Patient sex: M
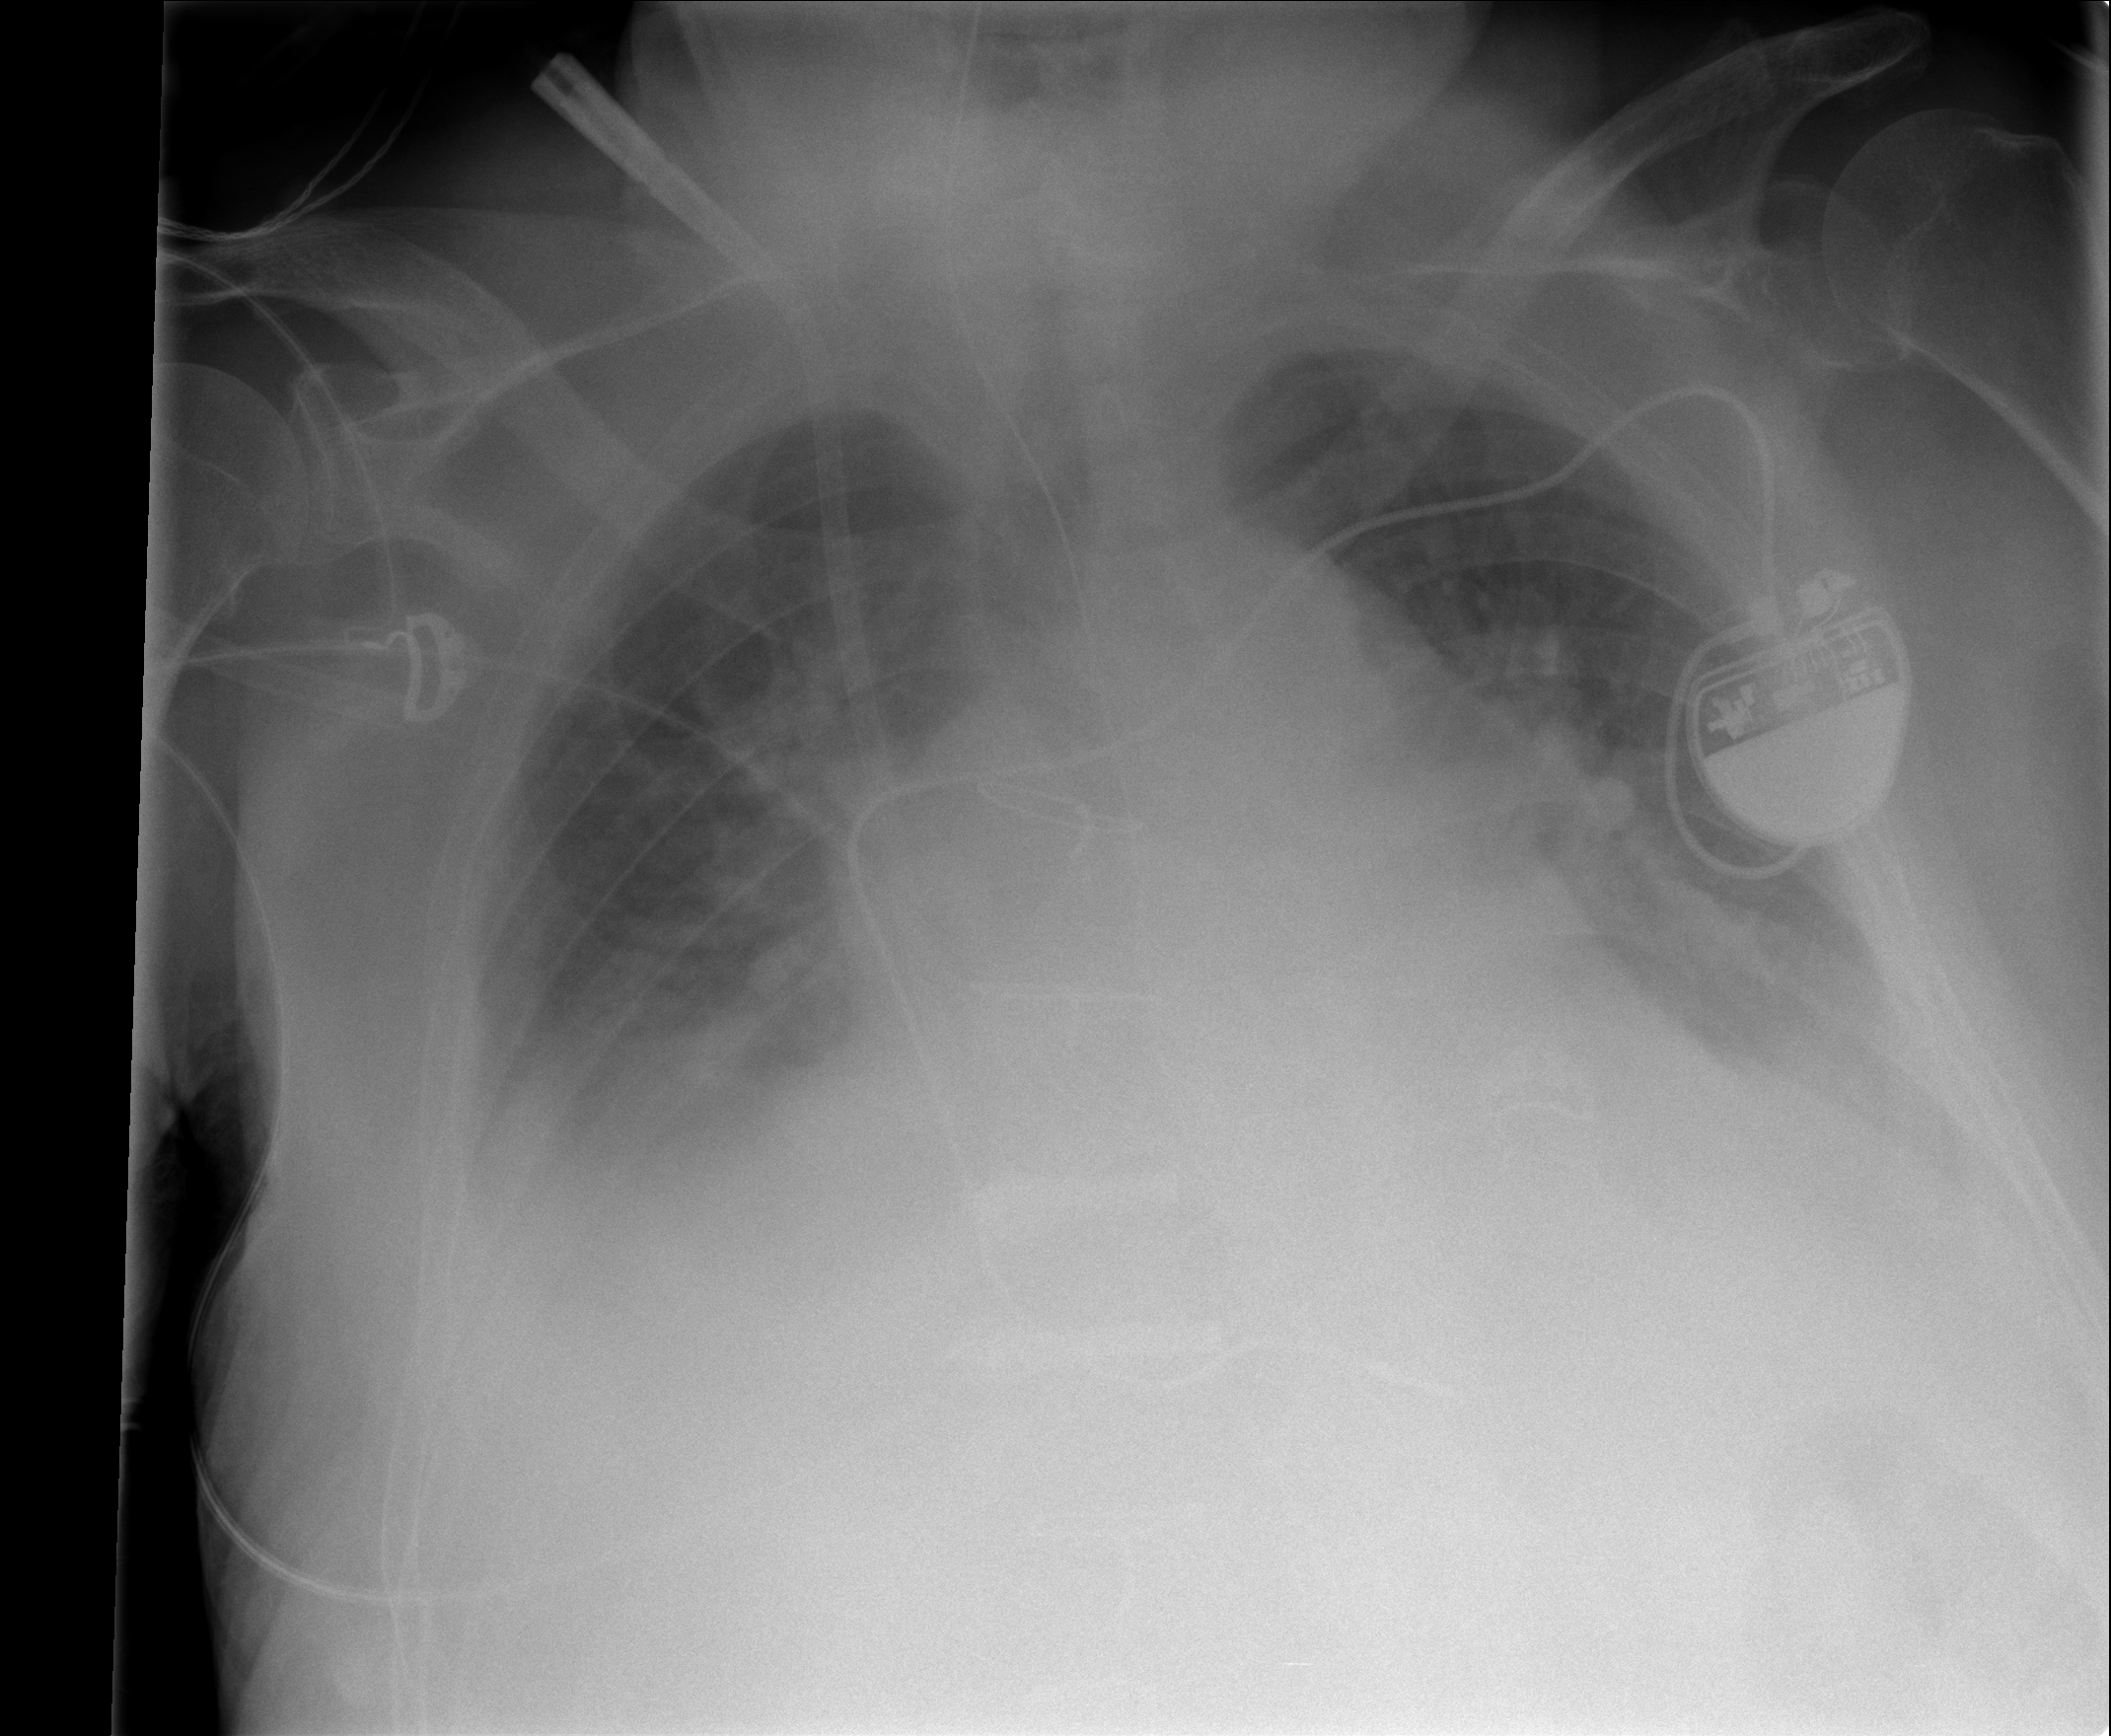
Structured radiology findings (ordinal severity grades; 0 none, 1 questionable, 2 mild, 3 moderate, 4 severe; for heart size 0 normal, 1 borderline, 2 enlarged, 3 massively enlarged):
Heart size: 2
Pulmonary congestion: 2
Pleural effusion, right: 2
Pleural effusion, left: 2
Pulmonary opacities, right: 2
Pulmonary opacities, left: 2
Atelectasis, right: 2
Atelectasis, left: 2